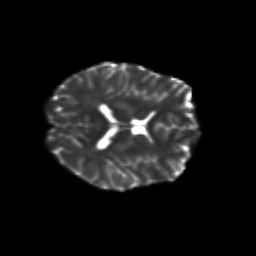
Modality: T2w
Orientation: axial
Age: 24
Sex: female
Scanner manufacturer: siemens
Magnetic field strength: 3 T
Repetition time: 3.5 s
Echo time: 0.125 s